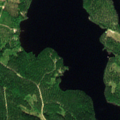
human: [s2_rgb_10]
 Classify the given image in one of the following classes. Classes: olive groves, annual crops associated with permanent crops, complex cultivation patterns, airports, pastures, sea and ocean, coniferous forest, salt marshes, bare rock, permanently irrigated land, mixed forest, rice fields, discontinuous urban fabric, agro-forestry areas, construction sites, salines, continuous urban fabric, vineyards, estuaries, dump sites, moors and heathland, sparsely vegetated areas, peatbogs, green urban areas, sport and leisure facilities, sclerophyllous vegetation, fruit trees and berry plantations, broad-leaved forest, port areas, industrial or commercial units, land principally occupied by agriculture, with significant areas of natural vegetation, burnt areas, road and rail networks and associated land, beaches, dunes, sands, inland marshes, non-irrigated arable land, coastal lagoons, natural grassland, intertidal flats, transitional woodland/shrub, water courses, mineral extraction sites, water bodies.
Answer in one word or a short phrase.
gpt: coniferous forest, mixed forest, water bodies